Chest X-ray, AP view. Patient: 70 years old, sex F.
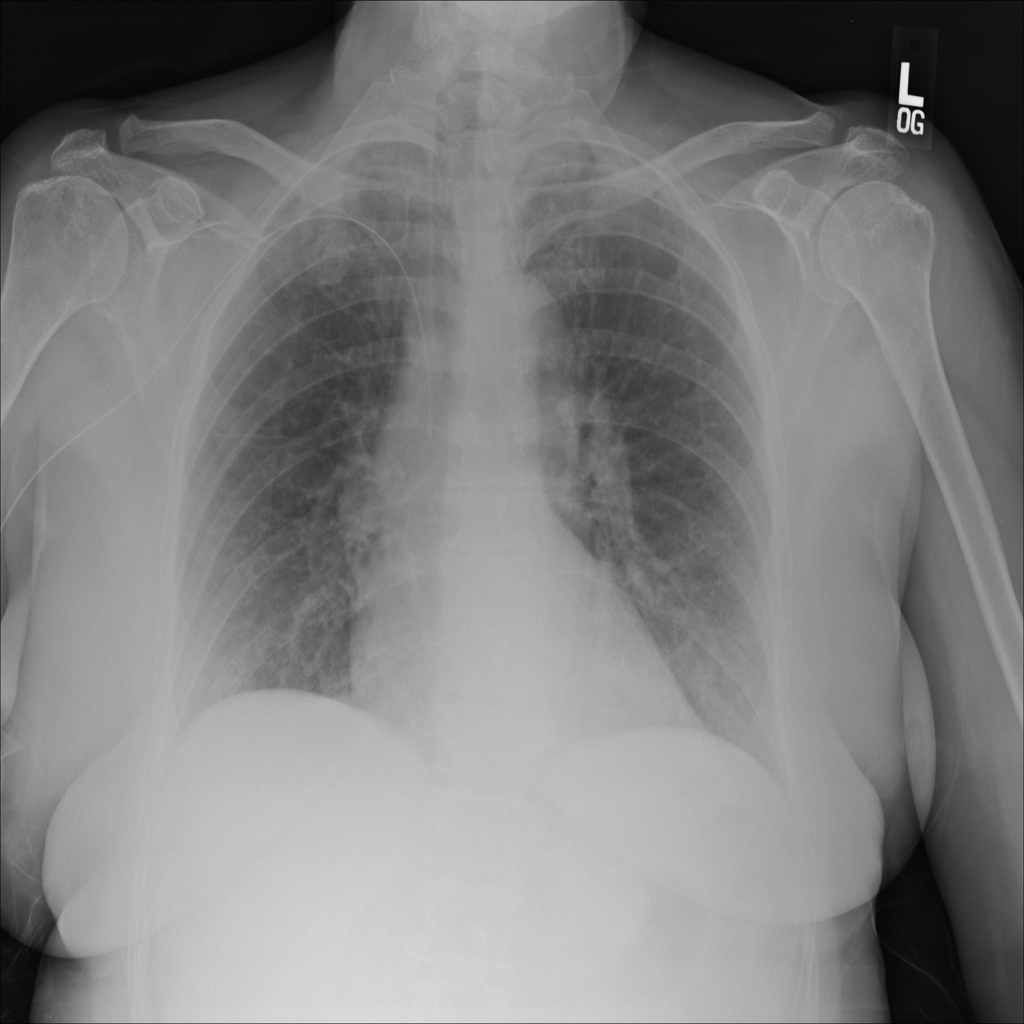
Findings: No Finding